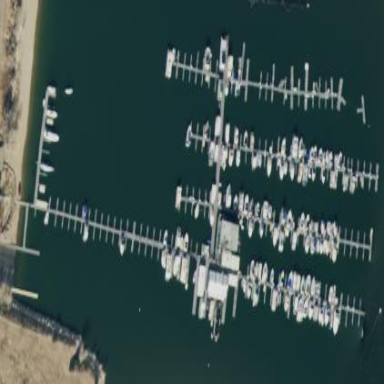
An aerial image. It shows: Marina area for leisure land.